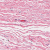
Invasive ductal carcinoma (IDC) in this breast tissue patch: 0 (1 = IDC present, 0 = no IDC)